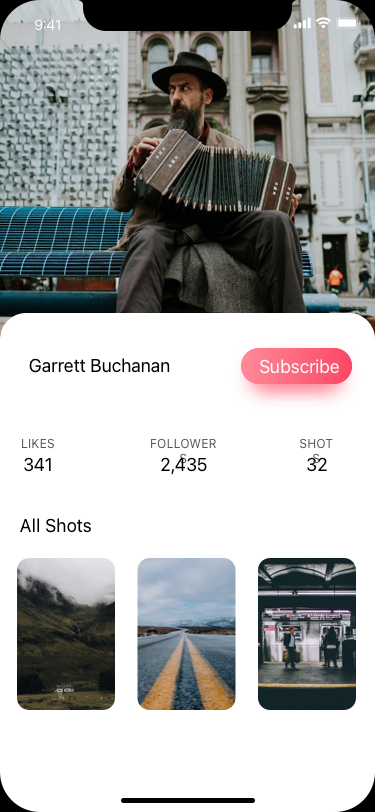
Text in this UI design:
Garrett Buchanan
followers
2,435
32
shots
341
likes
All Shots